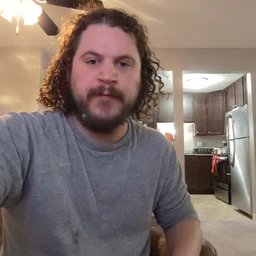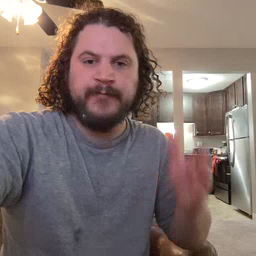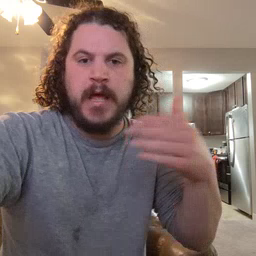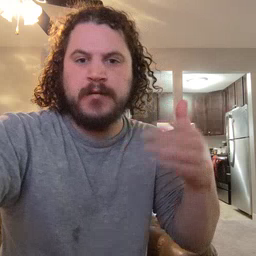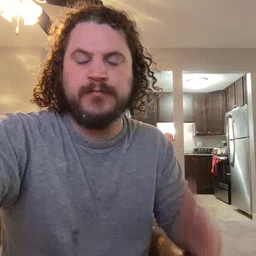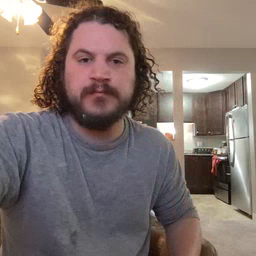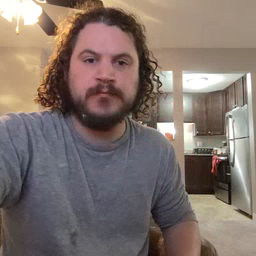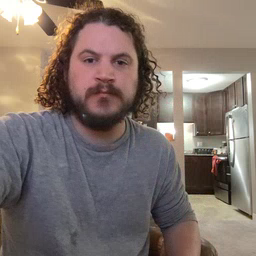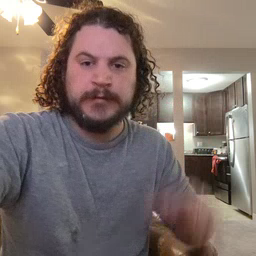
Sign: flag